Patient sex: M
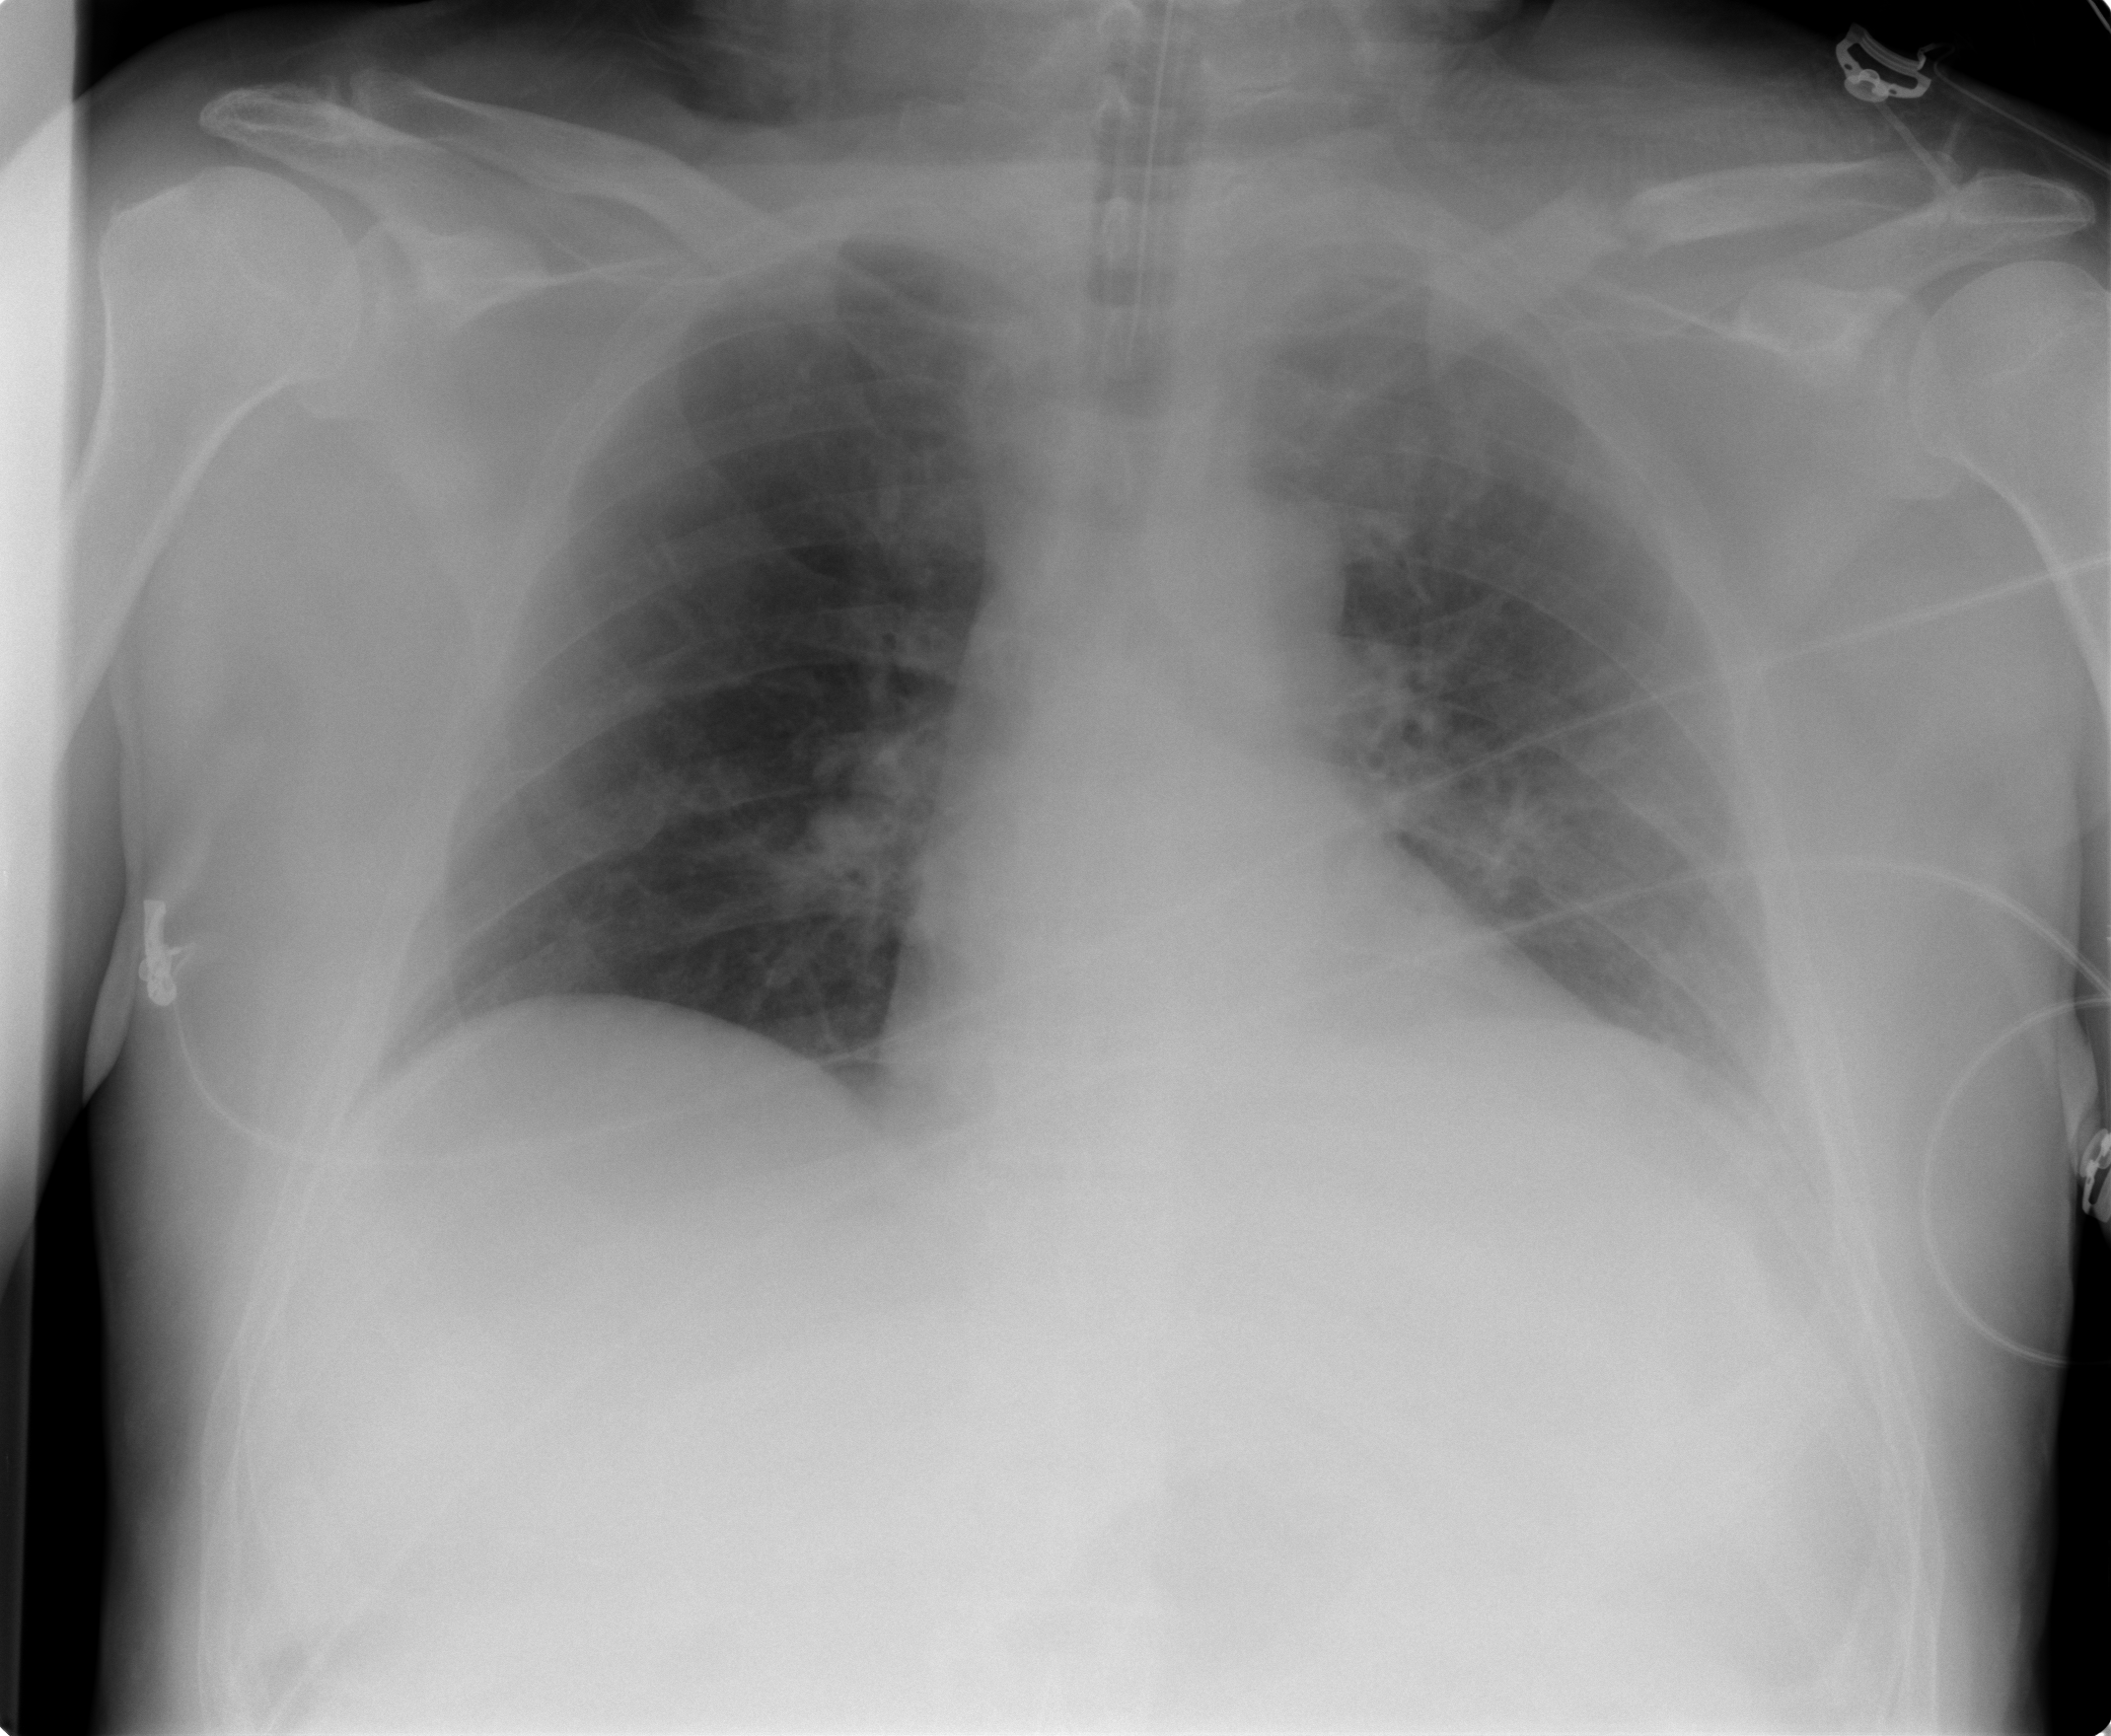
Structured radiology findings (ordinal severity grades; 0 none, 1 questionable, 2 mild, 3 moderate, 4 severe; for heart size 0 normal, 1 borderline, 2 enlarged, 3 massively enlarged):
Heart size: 0
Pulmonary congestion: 0
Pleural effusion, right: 0
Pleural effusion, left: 2
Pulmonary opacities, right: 0
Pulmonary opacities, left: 0
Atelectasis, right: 2
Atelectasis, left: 2